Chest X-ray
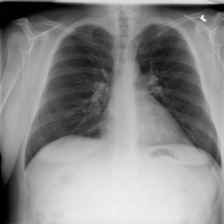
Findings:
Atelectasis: negative
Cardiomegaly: negative
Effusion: negative
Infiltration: negative
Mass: negative
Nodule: negative
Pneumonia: negative
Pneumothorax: negative
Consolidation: negative
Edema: negative
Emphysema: negative
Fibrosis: negative
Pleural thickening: negative
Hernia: negative